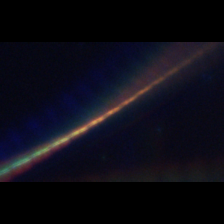
Taxon: Psuedo-nitzschia
Group: Diatoms